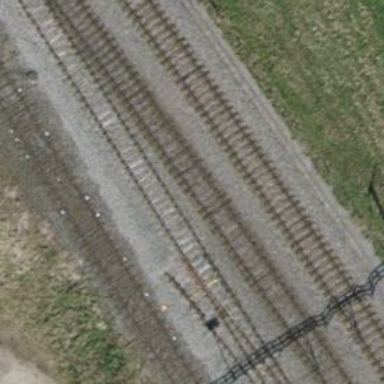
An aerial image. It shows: Single railway track with electrified contact line.